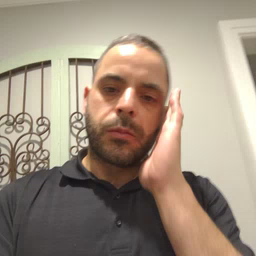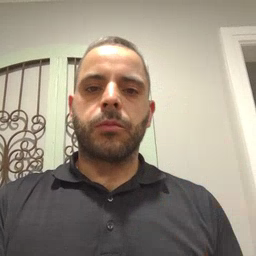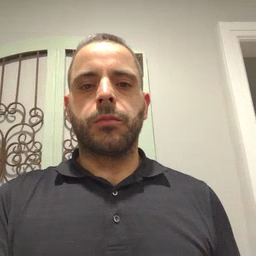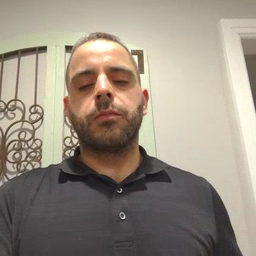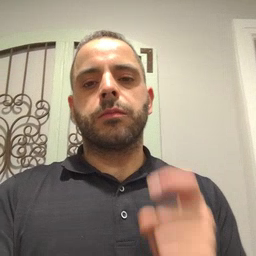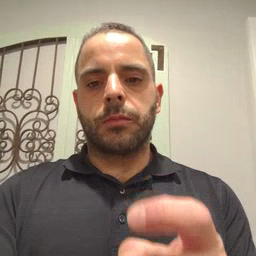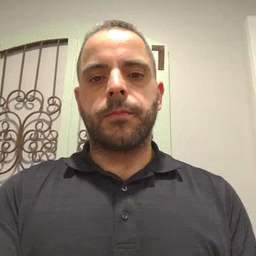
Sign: gift